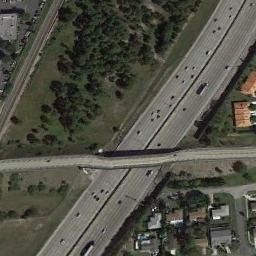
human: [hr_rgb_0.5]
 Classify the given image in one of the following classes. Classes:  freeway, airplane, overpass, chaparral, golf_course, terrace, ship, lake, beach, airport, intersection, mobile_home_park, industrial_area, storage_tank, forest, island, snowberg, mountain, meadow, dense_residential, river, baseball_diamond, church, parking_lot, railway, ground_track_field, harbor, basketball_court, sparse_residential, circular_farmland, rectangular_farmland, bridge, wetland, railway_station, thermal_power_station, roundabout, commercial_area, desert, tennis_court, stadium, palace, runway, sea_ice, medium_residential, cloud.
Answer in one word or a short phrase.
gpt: overpass